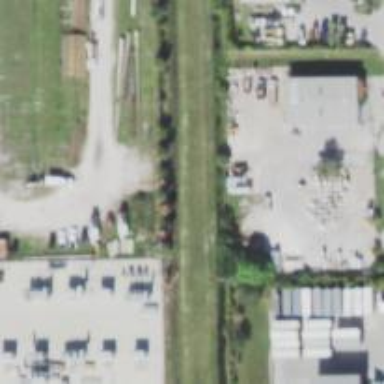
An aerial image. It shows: Power pole.